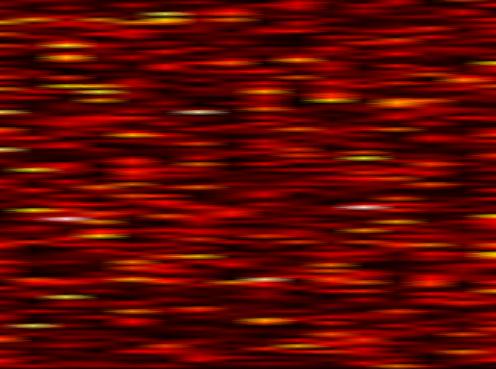
Label: WOLA